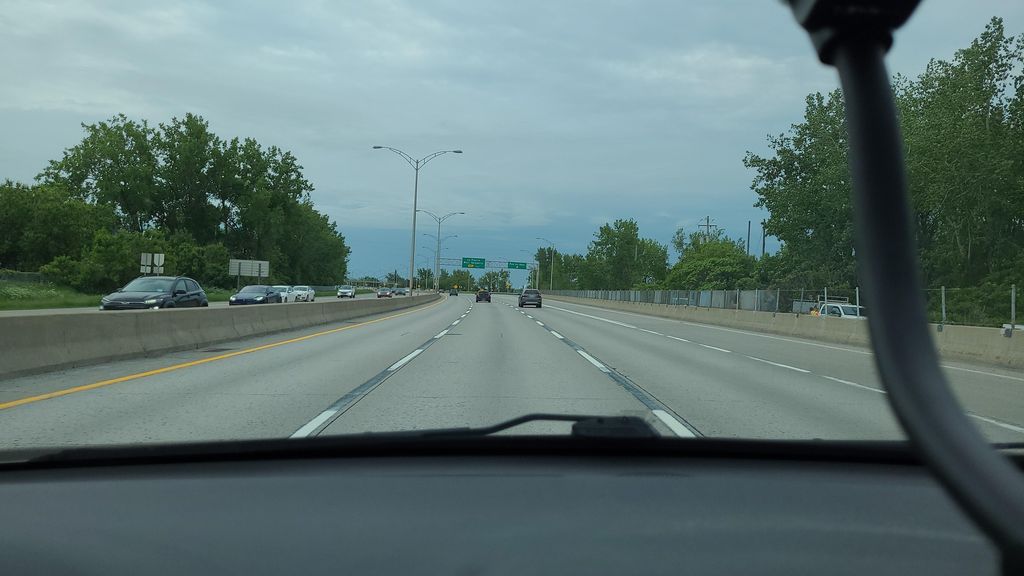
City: montreal